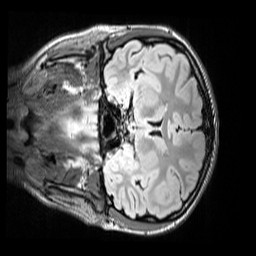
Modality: FLAIR
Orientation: coronal
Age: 12
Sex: female
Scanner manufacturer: siemens
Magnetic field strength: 3 T
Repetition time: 5 s
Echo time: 0.388 s